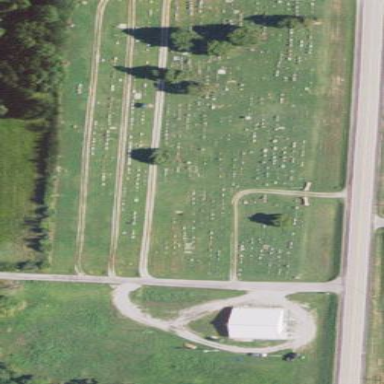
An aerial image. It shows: Cemetery.